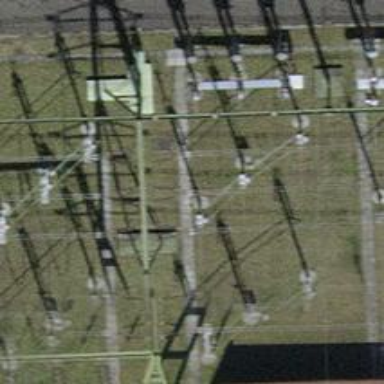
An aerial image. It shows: Switch for power supply.